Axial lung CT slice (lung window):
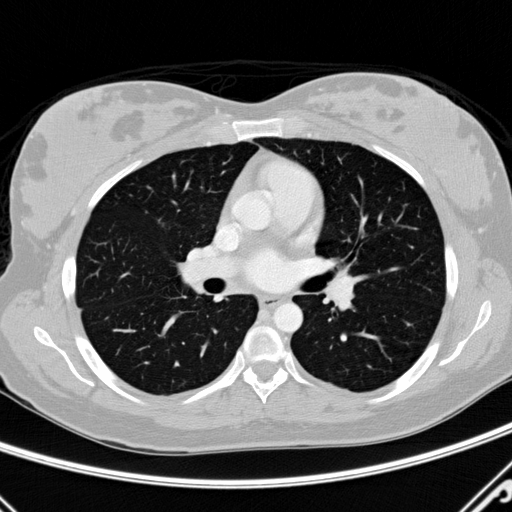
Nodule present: no